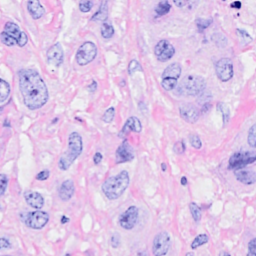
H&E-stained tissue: Breast